Aerial crown-view tile of a tropical tree (Barro Colorado Island, Panama), acquired 20241216:
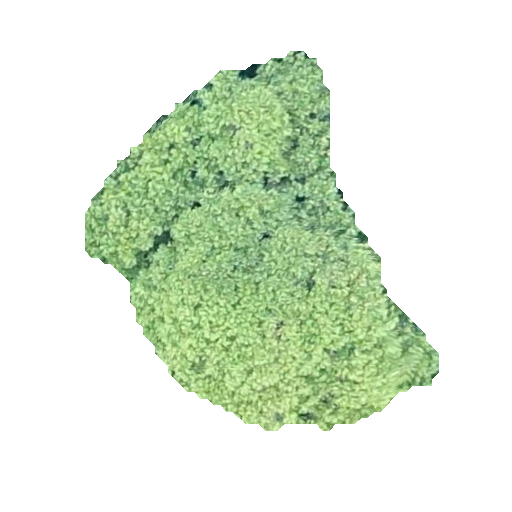
Species: Jacaranda copaia
GBIF accepted scientific name: Jacaranda copaia
Crown area: 116.071 m²